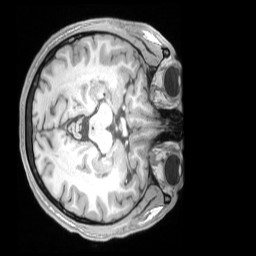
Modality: T1w
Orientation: axial
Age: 31
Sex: male
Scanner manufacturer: siemens
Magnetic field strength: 3 T
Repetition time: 2.53 s
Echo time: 0.00164 s